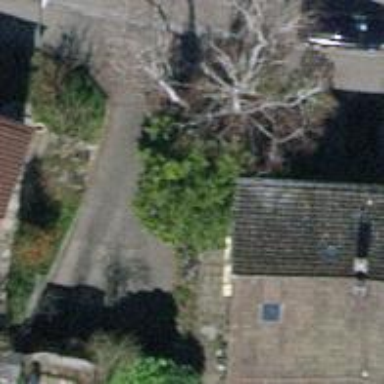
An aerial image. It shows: Urban tree adds touch of nature to the surroundings.